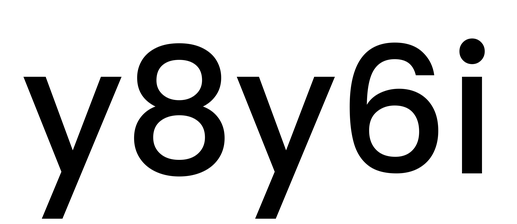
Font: Poppins-Medium